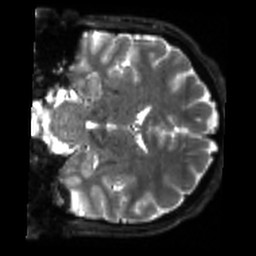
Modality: sbref
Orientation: coronal
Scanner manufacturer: siemens
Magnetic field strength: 3 T
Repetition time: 4 s
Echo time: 0.0594 s